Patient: sex M, age 49
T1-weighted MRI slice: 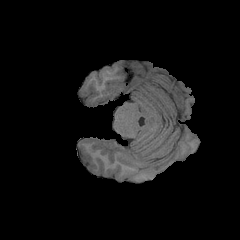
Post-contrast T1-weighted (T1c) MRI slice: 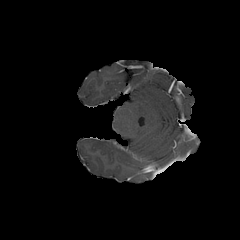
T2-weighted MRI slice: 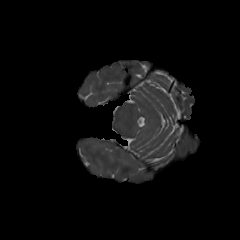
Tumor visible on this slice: no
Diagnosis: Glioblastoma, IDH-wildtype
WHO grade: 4